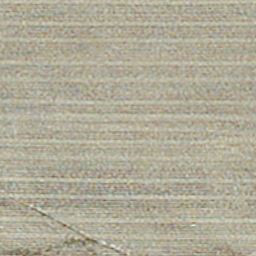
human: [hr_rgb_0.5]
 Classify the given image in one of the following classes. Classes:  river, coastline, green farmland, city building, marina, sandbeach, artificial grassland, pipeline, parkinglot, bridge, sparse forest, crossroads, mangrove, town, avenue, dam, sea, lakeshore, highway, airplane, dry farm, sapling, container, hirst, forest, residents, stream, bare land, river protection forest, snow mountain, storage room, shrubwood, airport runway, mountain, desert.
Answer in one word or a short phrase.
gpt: dry farm